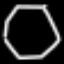
Label: octagon